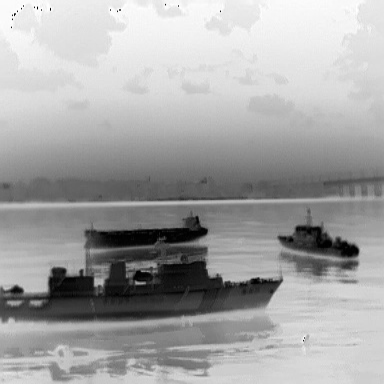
There are two warships in the infrared image.